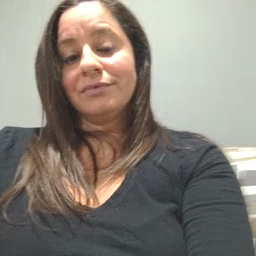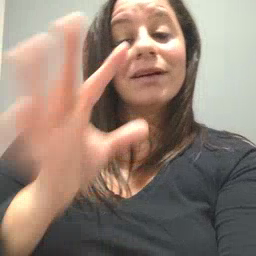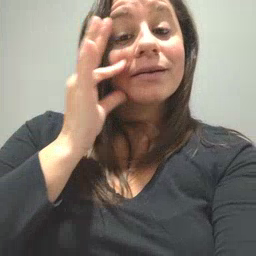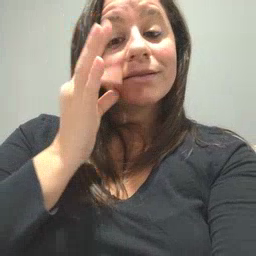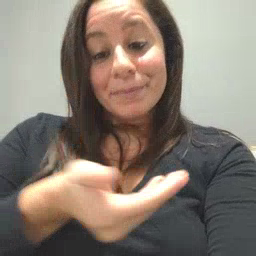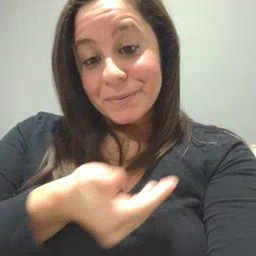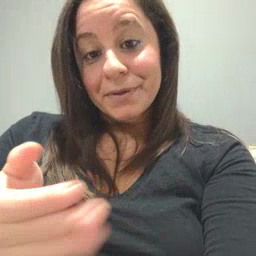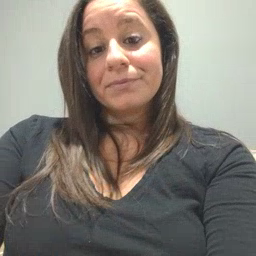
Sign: kitty